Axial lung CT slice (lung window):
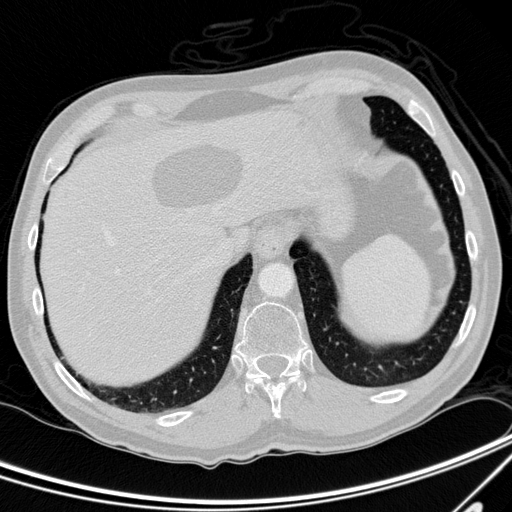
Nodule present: no